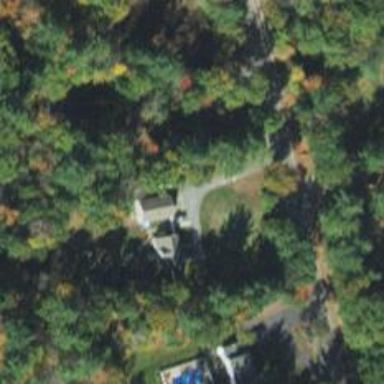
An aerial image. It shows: Driveway.